Interaction volume radius: 5 \u00c5
Interaction volume height: 45 \u00c5
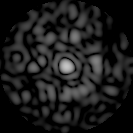
Disorder parameter: 0.8375